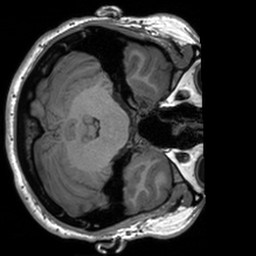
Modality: T1w
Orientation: axial
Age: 26
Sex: male
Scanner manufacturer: siemens
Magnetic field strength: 3 T
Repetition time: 1.9 s
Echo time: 0.00226 s